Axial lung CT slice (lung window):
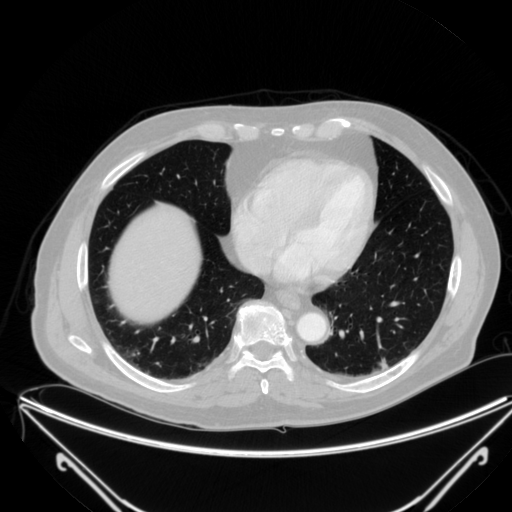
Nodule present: yes
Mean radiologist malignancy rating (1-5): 3.75